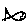
Label: fish